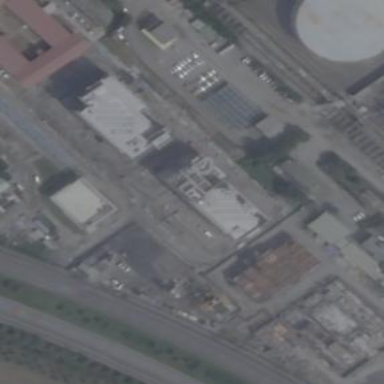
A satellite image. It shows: Industrial building.